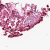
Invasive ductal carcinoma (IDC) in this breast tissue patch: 0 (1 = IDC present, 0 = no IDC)